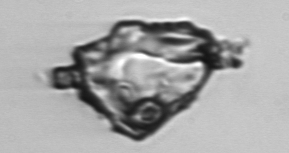
Label: Delphineis